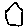
Label: hexagon